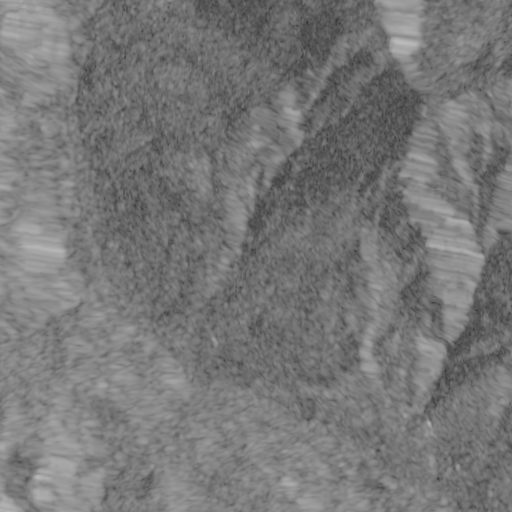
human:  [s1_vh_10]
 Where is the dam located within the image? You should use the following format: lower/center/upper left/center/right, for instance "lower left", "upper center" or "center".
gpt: The dam is located in the upper left of the image.
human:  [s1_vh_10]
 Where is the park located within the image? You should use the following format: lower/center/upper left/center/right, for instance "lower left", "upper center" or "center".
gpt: The park is located in the center left of the image.
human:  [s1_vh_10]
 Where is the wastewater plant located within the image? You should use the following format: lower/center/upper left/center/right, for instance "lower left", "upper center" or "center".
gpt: The wastewater plant is located in the lower right of the image.
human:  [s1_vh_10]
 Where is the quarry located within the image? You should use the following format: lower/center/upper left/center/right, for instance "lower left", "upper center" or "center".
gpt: There is no quarry in the image.

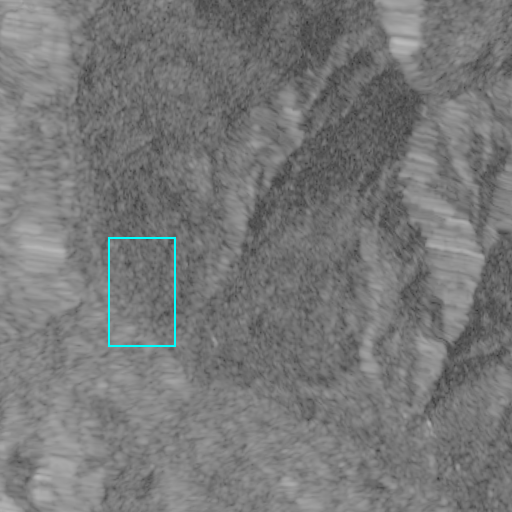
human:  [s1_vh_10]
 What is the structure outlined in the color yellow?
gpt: There is no yellow outline.
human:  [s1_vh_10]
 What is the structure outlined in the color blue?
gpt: There is no structure outlined in blue.